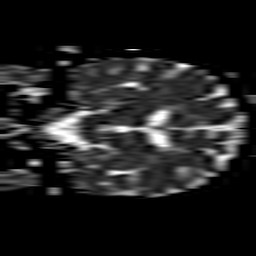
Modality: ADC
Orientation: coronal
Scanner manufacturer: philips
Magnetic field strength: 1.5 T
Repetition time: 3.403 s
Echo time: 0.06922 s